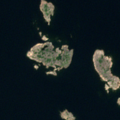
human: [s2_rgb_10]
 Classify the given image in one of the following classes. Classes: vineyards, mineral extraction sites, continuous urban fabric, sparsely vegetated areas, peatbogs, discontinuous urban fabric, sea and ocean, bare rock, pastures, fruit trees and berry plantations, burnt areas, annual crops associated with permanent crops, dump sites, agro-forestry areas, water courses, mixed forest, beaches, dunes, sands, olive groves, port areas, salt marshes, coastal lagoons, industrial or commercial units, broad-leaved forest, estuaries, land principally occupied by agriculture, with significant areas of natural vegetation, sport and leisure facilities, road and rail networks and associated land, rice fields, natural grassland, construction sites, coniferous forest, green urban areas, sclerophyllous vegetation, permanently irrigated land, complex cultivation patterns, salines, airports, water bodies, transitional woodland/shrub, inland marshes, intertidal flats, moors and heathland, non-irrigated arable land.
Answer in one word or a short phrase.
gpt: sea and ocean